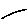
Label: line